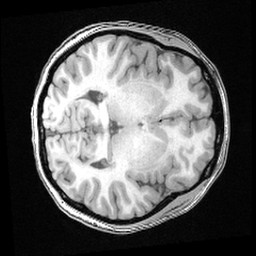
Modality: T1w
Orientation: axial
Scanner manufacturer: ge
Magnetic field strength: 3 T
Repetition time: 0.008572 s
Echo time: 0.003384 s